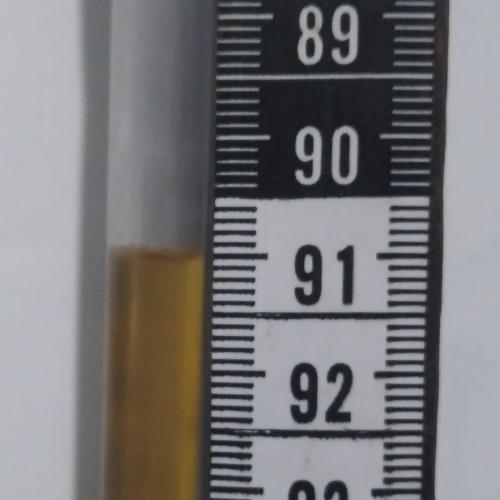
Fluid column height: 91.0 cm